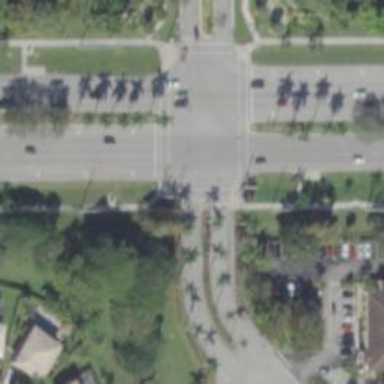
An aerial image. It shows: Marked road crossing.